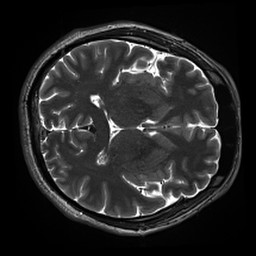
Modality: inplaneT2
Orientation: axial
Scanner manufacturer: siemens
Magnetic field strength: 3 T
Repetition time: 11 s
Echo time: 0.059 s